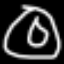
Label: donut